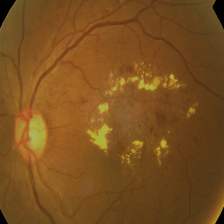
Diabetic retinopathy grade: Severe